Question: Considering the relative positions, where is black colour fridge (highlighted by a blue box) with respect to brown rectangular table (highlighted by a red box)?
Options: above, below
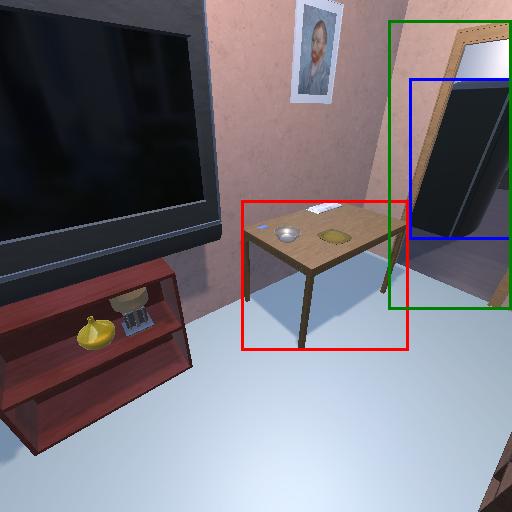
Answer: above